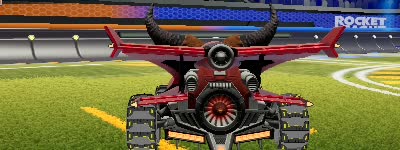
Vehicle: aftershock